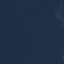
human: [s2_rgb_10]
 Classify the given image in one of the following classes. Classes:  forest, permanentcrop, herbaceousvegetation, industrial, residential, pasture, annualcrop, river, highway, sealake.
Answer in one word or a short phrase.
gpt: SeaLake